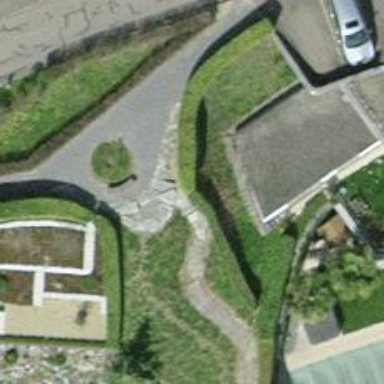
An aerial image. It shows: Hedge acting as barrier.